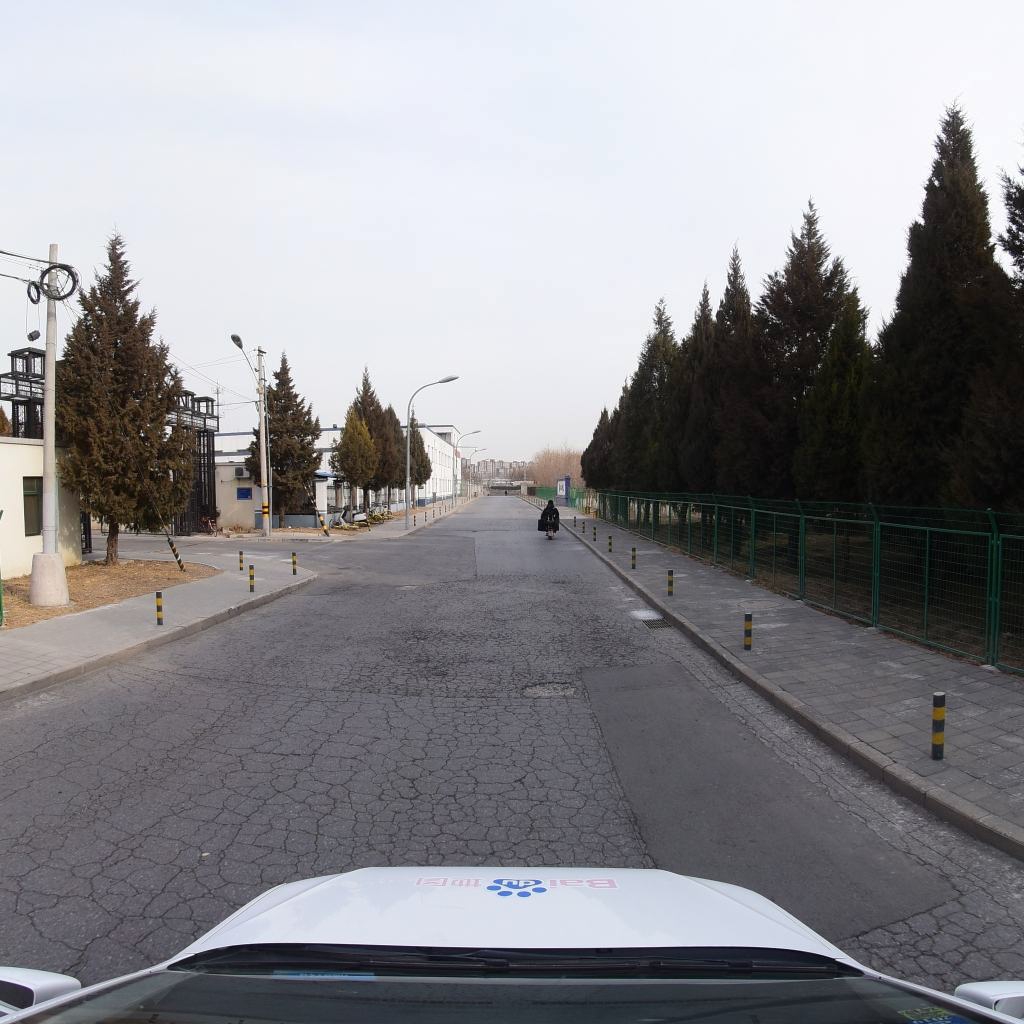
Region: Fengtai
Road damage annotations: alligator crack, pothole, alligator crack, manhole cover